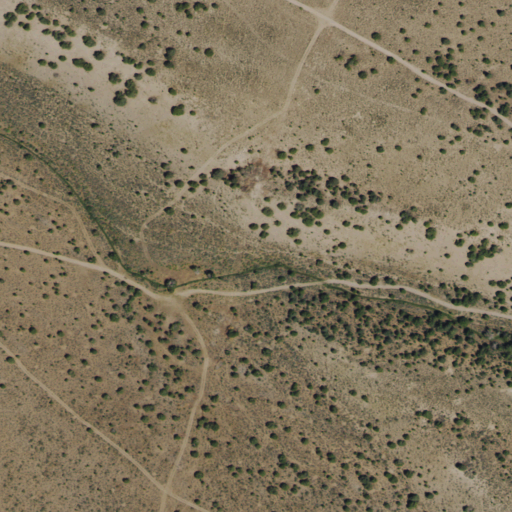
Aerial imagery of valley in Nevada named Paine Gulch containing shrub and evergreen forest